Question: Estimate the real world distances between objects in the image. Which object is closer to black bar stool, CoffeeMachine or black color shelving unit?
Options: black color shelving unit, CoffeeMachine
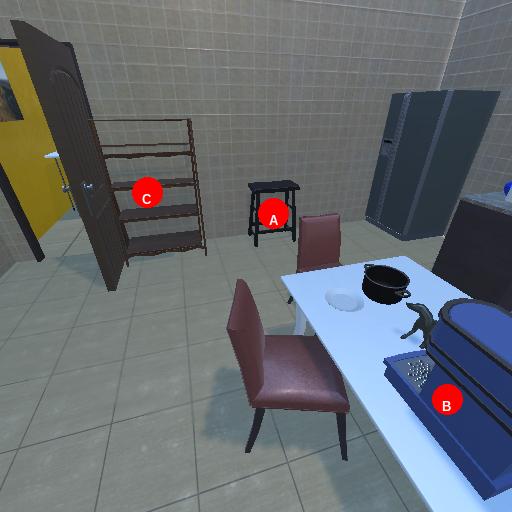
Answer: black color shelving unit